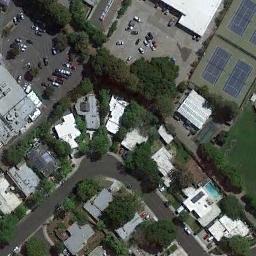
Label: tennis_court